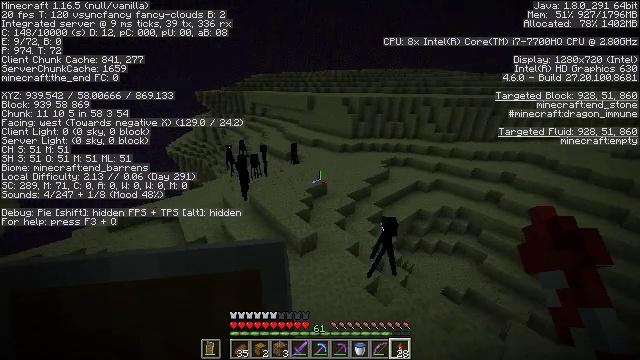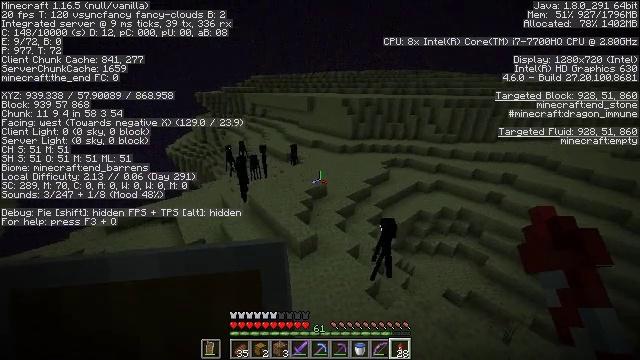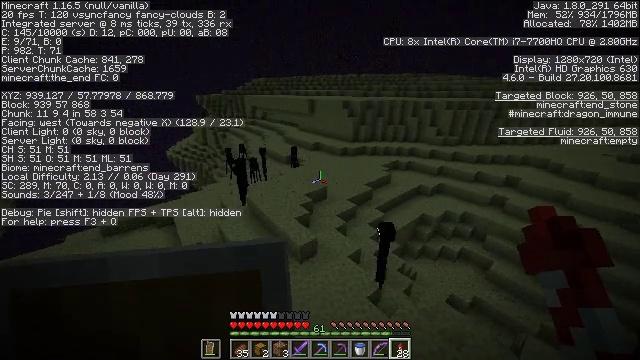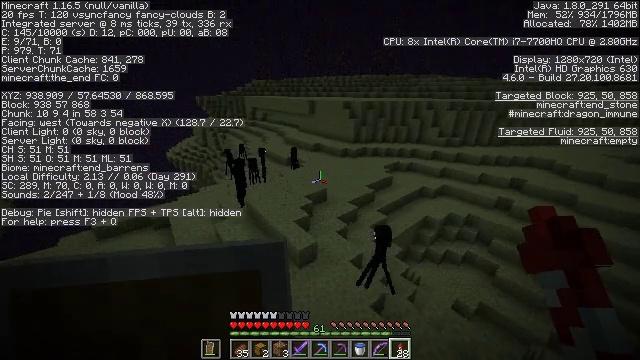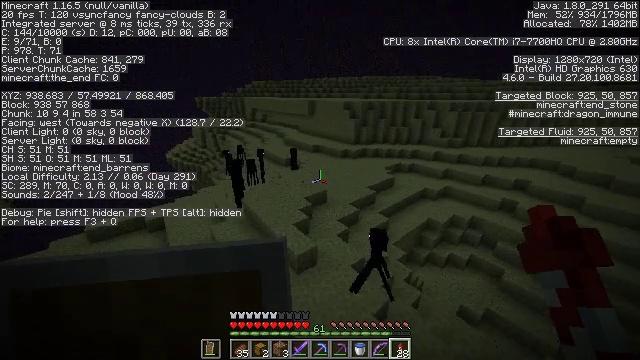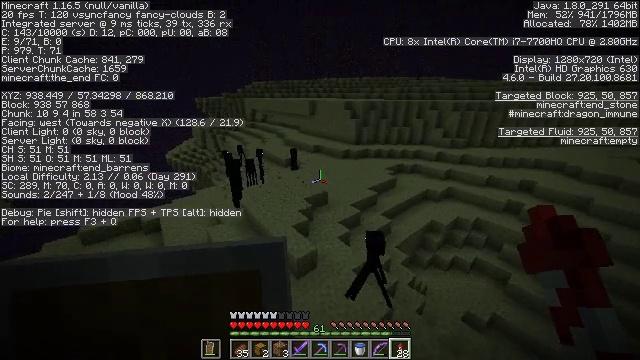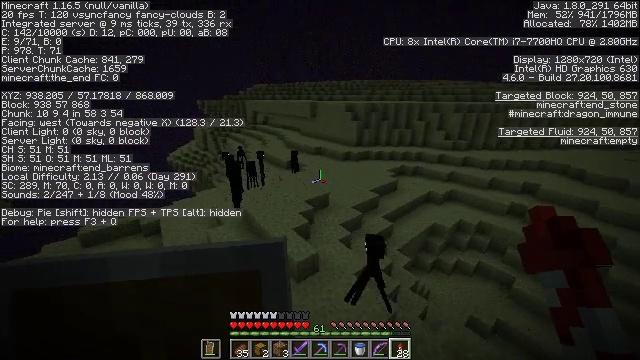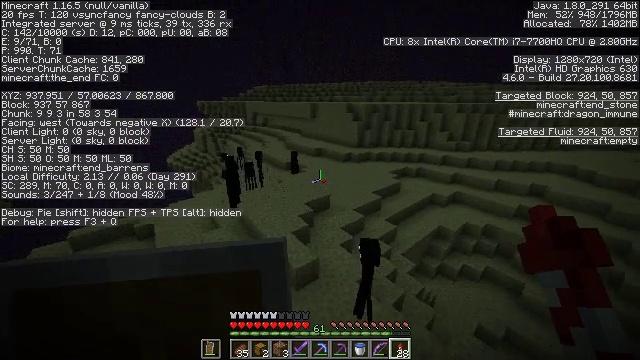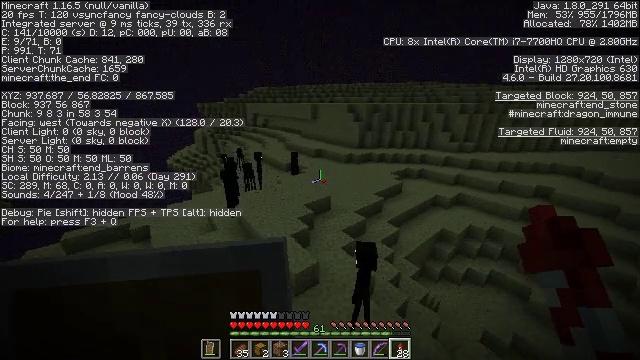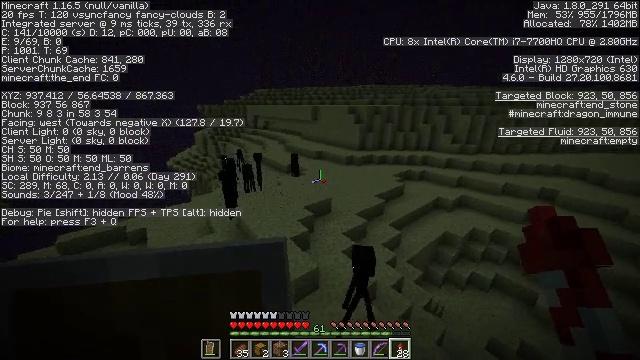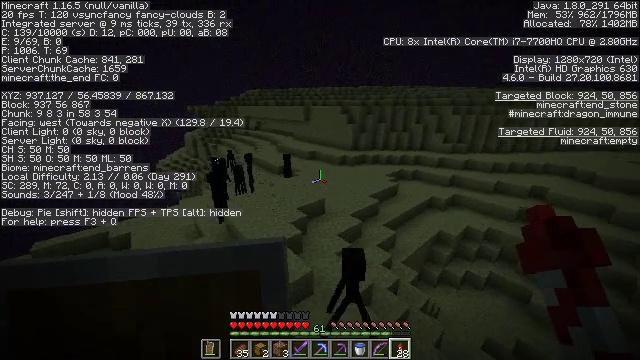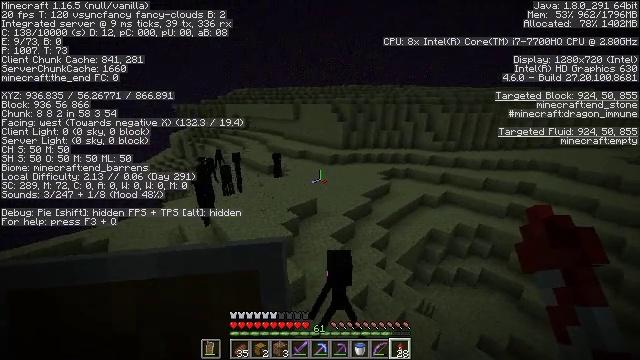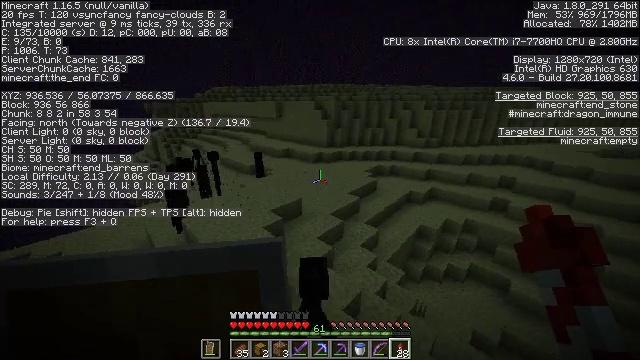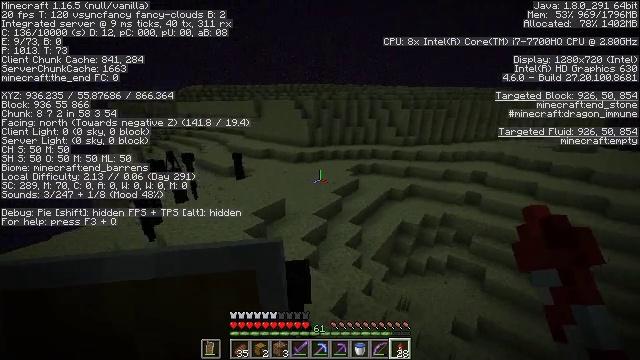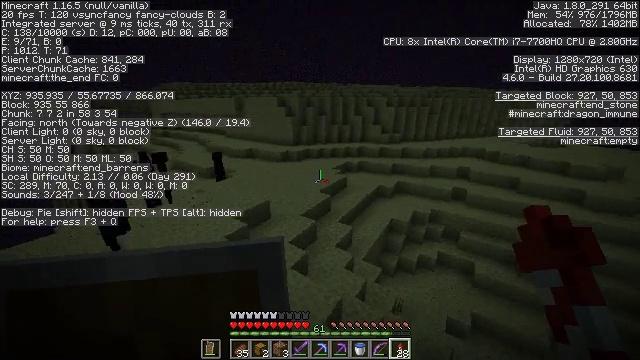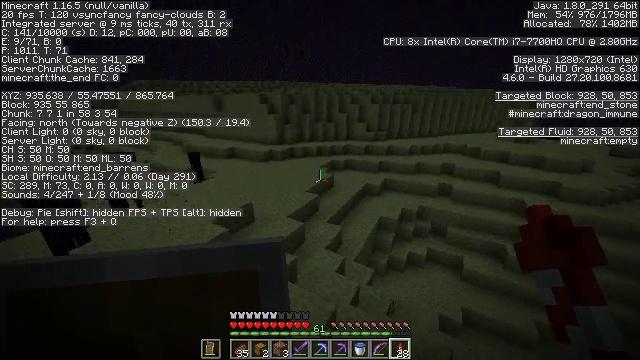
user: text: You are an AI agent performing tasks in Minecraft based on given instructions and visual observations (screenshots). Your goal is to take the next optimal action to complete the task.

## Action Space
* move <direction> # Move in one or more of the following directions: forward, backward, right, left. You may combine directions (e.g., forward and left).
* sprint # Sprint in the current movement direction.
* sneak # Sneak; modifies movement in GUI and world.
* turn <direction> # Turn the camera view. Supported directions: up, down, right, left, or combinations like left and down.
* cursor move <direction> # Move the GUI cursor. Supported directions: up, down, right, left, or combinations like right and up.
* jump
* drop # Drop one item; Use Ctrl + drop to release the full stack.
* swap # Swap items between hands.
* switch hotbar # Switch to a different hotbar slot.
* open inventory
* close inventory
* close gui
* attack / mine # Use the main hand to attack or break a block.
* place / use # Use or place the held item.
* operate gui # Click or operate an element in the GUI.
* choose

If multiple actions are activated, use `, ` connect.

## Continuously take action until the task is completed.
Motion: motion action
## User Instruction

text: Break some end stone blocks.
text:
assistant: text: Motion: move forward
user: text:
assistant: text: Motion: move forward
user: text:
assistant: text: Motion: move forward
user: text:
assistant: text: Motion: move forward
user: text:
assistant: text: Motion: move forward
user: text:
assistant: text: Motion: move forward
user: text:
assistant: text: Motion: move forward
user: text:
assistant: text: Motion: move forward
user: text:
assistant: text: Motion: move forward
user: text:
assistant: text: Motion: move forward, turn right
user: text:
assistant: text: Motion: move forward, turn right
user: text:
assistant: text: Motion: move forward, turn right
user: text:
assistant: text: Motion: move forward, turn right
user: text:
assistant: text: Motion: move forward, turn right
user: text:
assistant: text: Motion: move forward, turn right
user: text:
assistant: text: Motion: move forward, turn right
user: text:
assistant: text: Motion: move forward, turn right
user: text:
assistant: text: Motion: move forward, turn right
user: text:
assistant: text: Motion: move forward, turn right
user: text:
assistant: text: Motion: move forward
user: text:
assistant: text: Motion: move forward, turn left
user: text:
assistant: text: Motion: move forward, turn left
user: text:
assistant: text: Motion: move forward, turn left
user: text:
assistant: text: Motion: move forward, turn left
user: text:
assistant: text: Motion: move forward, turn left
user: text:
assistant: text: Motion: move forward, turn left
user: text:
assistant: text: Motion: move forward, turn left
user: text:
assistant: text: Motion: move forward, turn left
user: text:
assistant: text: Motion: move forward, turn left
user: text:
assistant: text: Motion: move forward, turn left